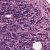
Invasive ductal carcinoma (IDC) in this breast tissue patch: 1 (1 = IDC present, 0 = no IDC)